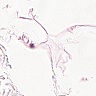
Metastatic tissue present: no